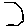
Label: hexagon